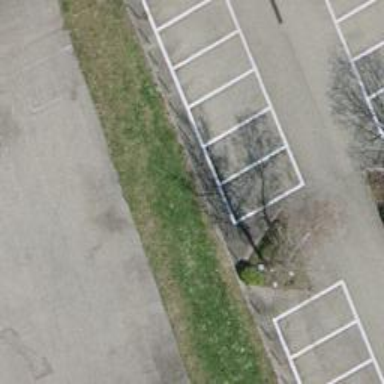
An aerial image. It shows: Bollard.